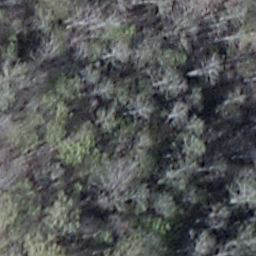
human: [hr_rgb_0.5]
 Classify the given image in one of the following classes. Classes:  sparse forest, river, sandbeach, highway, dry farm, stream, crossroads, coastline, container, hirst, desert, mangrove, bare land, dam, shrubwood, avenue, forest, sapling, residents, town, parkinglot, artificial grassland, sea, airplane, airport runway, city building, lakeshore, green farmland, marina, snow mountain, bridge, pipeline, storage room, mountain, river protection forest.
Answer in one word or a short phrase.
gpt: shrubwood